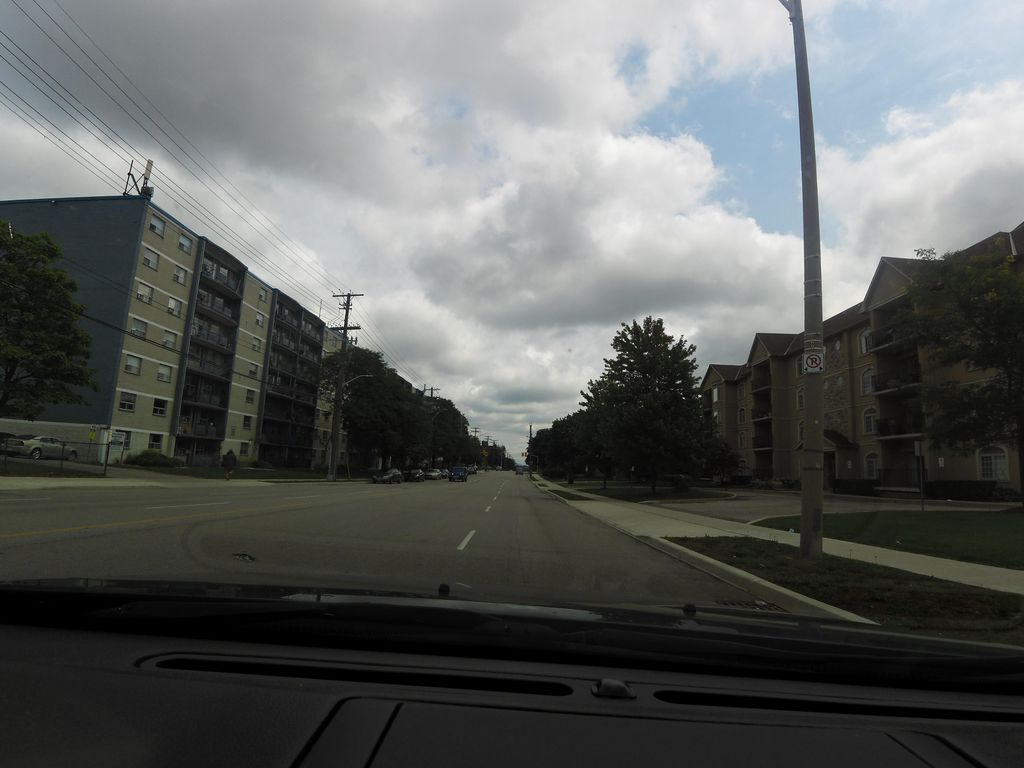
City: hamilton